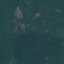
Label: Forest